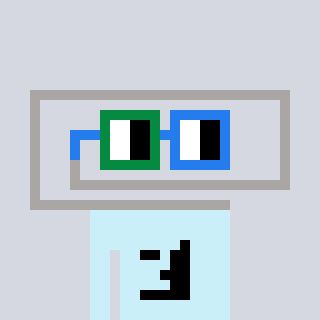
a pixel art character with square green and blue glasses, a paperclip-shaped head and a cold-colored body on a cool background